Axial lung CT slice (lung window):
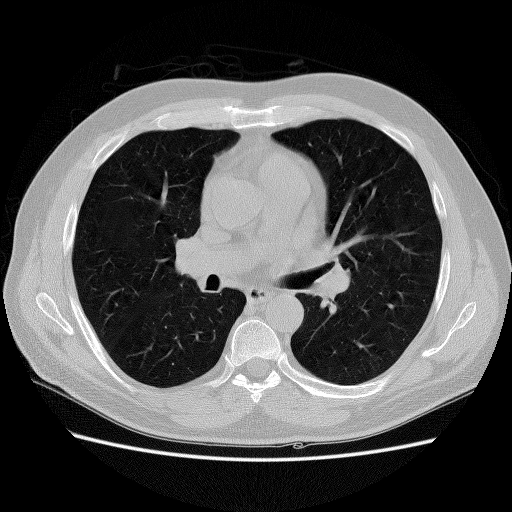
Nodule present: no